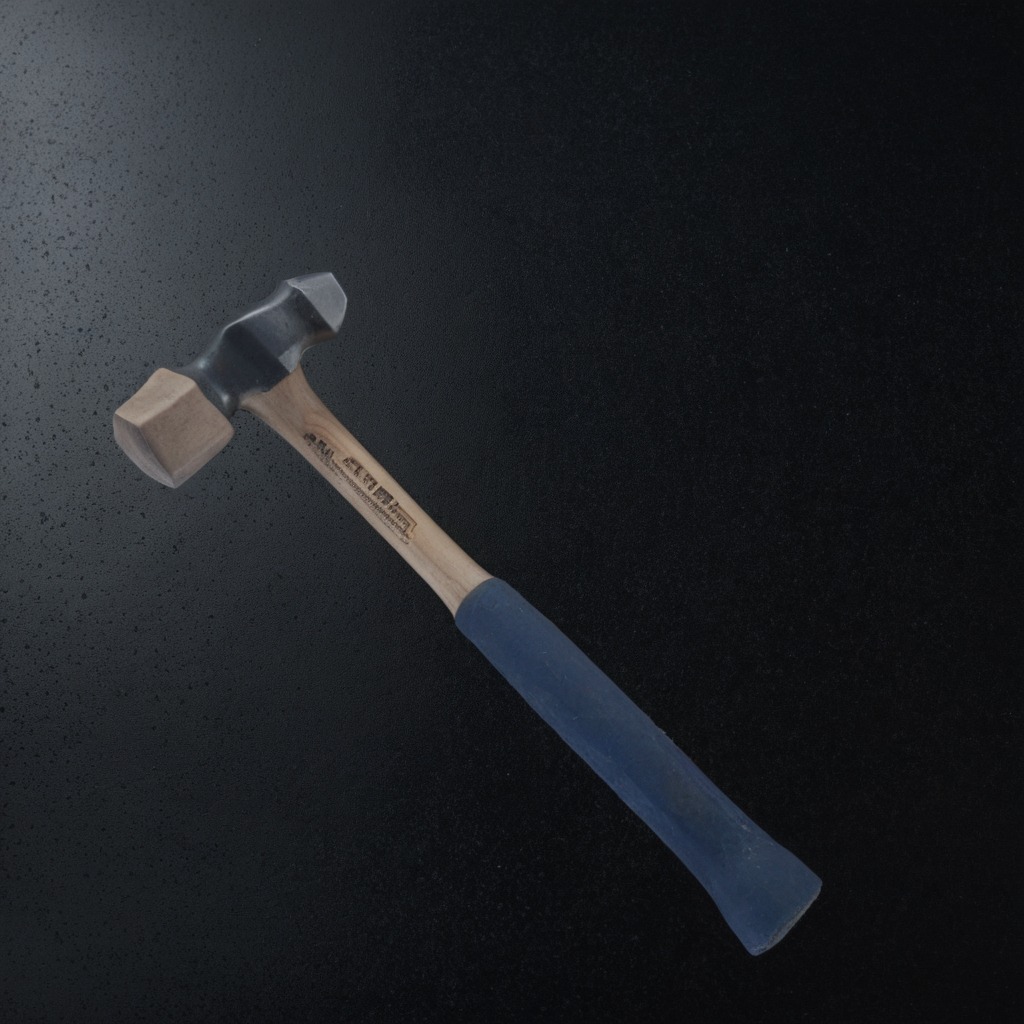
A hammer lies on a clean granite tabletop covered with a black rubber mat inside a workshop at night dim ambient light soft shadows worn but beneath the mat